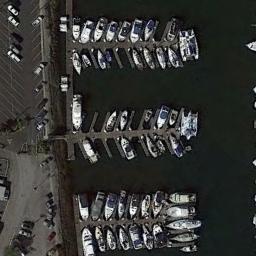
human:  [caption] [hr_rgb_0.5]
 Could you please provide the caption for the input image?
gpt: There are lots of ships in the harbor .

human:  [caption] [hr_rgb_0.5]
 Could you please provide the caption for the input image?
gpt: There are ships in the harbor, And there are ships moving .

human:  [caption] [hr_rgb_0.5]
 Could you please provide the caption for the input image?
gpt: The harbor has lots of neatly docked boats and a parking lot is next to the harbor .

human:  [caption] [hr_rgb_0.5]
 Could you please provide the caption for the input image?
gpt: There are some ships moored on the sea next to the harbor next to the parking lot, And some vacancies .

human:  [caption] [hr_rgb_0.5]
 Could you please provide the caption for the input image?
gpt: There are many ships and a parking lot at the harbor .